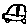
Label: car